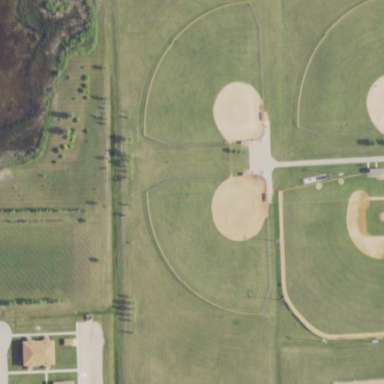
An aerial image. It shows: Softball pitch for leisure and sport activities.